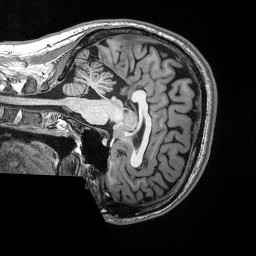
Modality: T1w
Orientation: sagittal
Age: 25
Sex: male